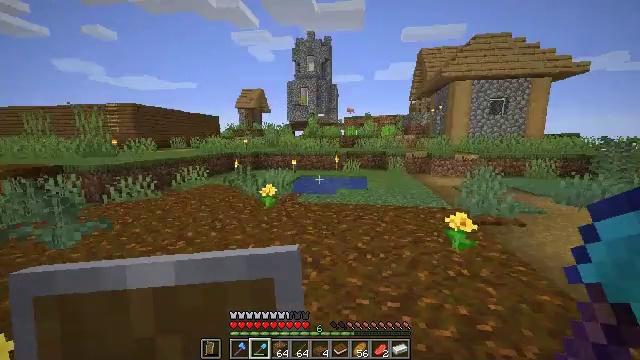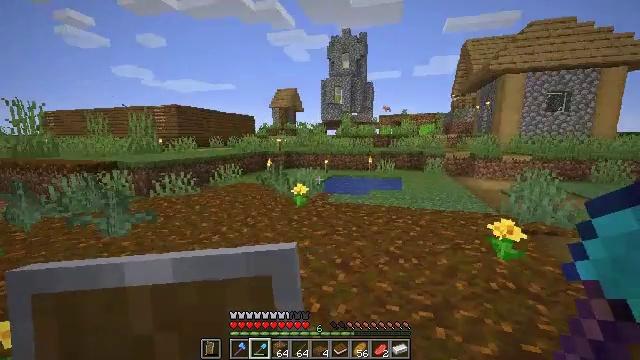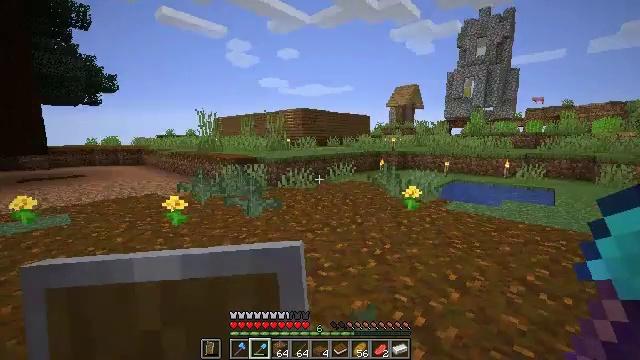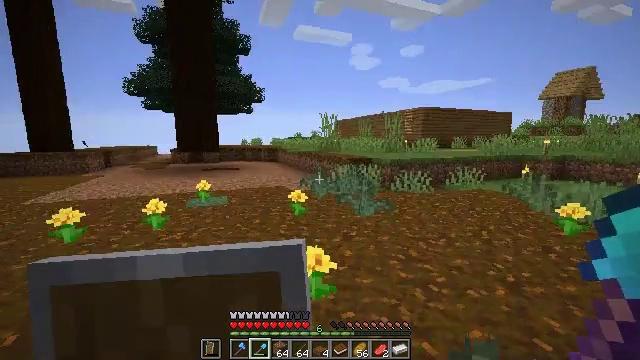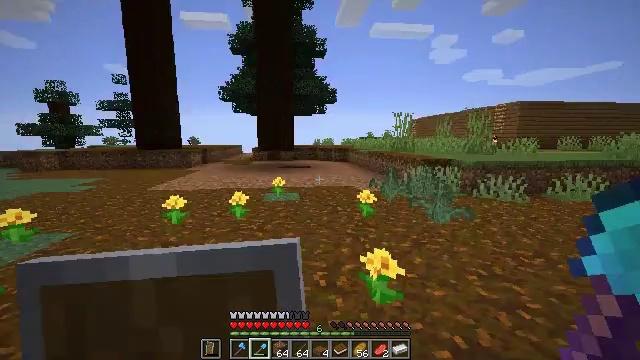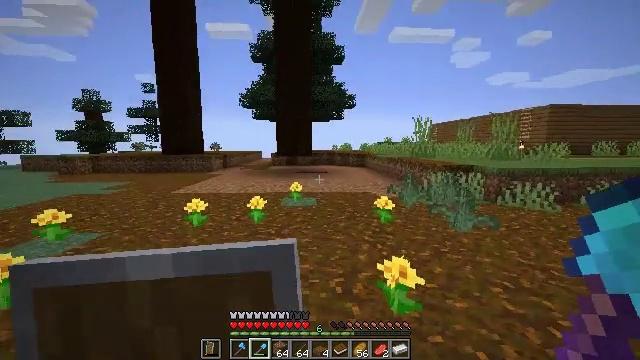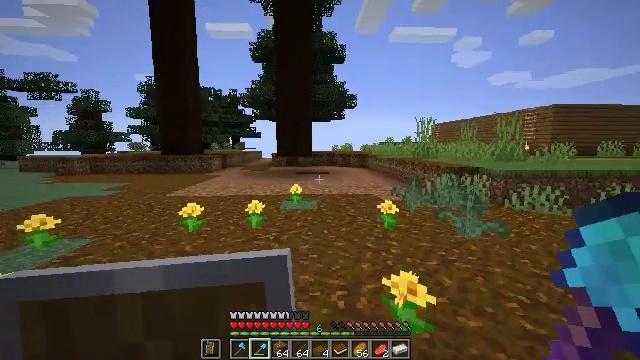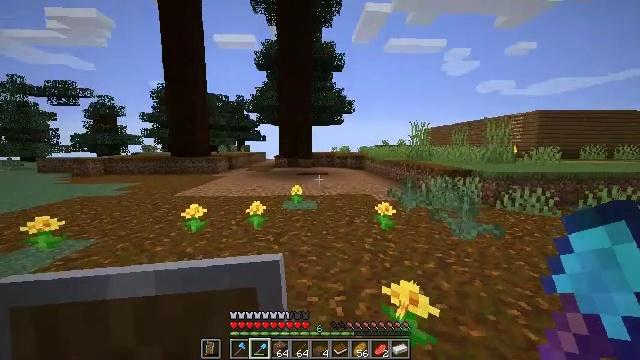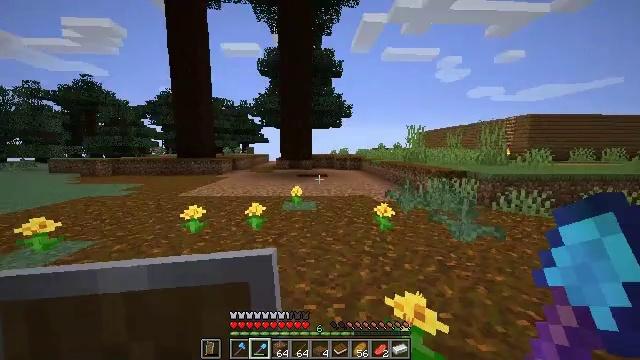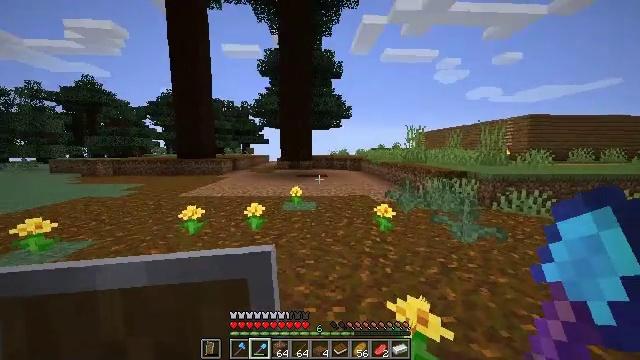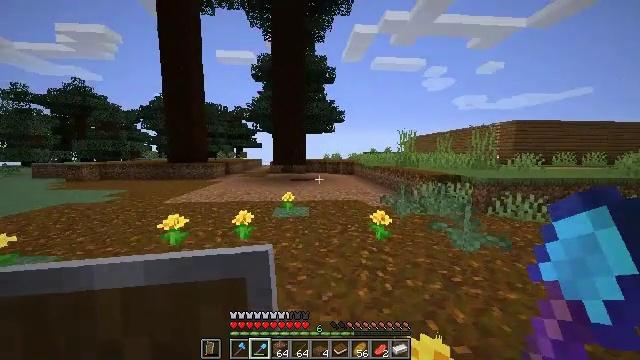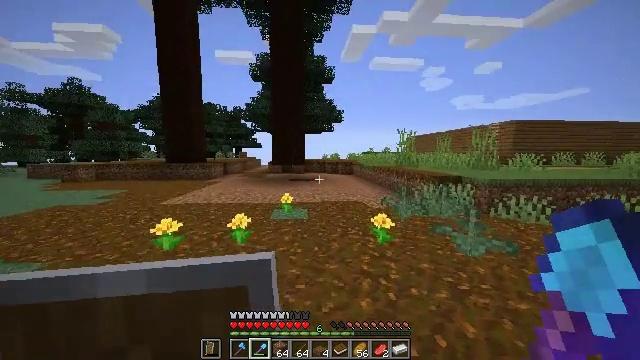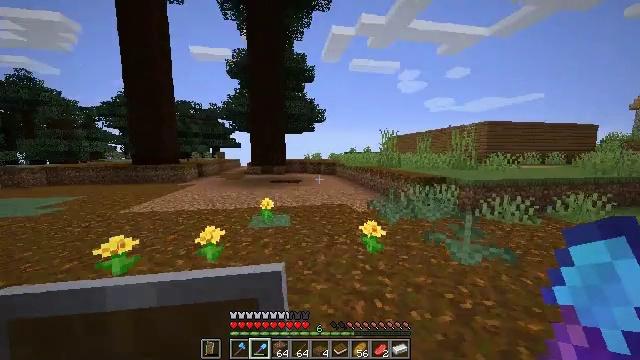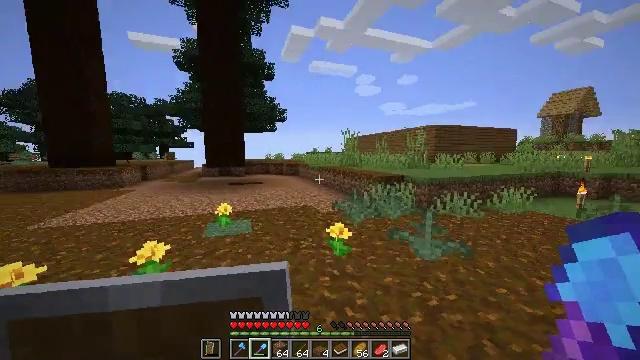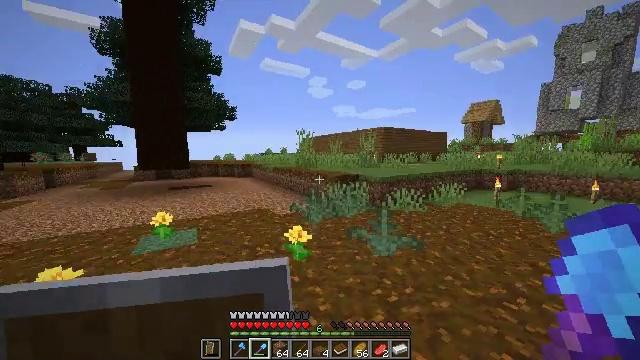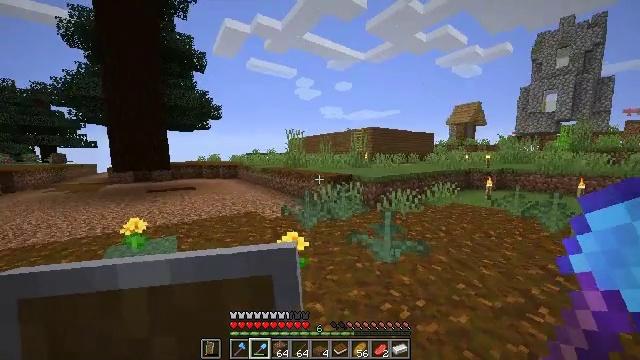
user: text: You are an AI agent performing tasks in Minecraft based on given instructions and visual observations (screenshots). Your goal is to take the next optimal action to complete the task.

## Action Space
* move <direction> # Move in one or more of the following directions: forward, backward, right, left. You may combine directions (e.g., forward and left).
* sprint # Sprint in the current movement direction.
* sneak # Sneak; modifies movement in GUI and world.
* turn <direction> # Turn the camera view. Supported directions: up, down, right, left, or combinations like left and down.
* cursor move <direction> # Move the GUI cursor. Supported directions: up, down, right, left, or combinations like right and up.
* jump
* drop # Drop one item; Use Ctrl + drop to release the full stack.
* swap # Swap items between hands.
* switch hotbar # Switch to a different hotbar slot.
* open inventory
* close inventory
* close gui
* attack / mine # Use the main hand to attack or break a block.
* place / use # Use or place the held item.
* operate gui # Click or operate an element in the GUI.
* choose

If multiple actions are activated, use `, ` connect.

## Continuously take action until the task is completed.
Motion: motion action
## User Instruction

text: Break the podzol in a taiga biome.
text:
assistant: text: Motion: turn left, attack / mine
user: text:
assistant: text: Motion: turn left, attack / mine
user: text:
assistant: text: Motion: turn left, attack / mine
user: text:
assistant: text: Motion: turn left, attack / mine
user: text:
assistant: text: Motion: move forward, turn left and up, attack / mine
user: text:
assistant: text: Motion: move forward, sprint, attack / mine
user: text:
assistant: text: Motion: move forward, sprint, attack / mine
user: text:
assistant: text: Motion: move forward, sprint, attack / mine
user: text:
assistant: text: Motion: move forward, sprint, attack / mine
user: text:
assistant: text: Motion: move forward, sprint, turn right and up, attack / mine
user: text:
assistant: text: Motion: move forward, sprint, attack / mine
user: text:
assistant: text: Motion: move forward, sprint, turn right, attack / mine
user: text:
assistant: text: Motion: move forward, sprint, turn right, attack / mine
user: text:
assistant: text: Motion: move forward, sprint, turn right, attack / mine
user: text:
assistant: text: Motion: move forward and move left, sprint, turn right, attack / mine
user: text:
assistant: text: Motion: move forward and move left, sprint, attack / mine
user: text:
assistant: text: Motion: move forward and move left, sprint, attack / mine
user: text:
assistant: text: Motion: move forward and move left, sprint, attack / mine
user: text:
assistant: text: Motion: move forward and move left, sprint, attack / mine
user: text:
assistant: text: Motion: move forward, sprint, turn right, attack / mine
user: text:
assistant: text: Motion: move forward, sprint, turn right and down, attack / mine
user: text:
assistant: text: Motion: move forward, sprint, turn right, attack / mine
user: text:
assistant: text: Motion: move forward and move right, sprint, attack / mine
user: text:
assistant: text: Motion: move forward and move right, sprint, attack / mine
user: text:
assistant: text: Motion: move forward and move right, sprint, attack / mine
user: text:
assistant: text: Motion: move forward and move right, sprint, attack / mine
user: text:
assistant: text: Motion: move forward and move right, sprint, attack / mine
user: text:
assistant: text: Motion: move forward and move right, sprint, attack / mine
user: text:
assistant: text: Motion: move forward and move right, sprint, turn left, attack / mine
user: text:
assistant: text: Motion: move forward and move right, sprint, turn left and down, attack / mine